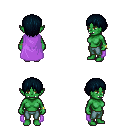
a pixel art fantasy rpg character, female body template, orc, green skin, lavender cape, teal pants, raven plain hairstyle, bracelets, four views (front, back, left, right), 2x2 character sprite sheet, small pixel art, hard edges, no anti-aliasing